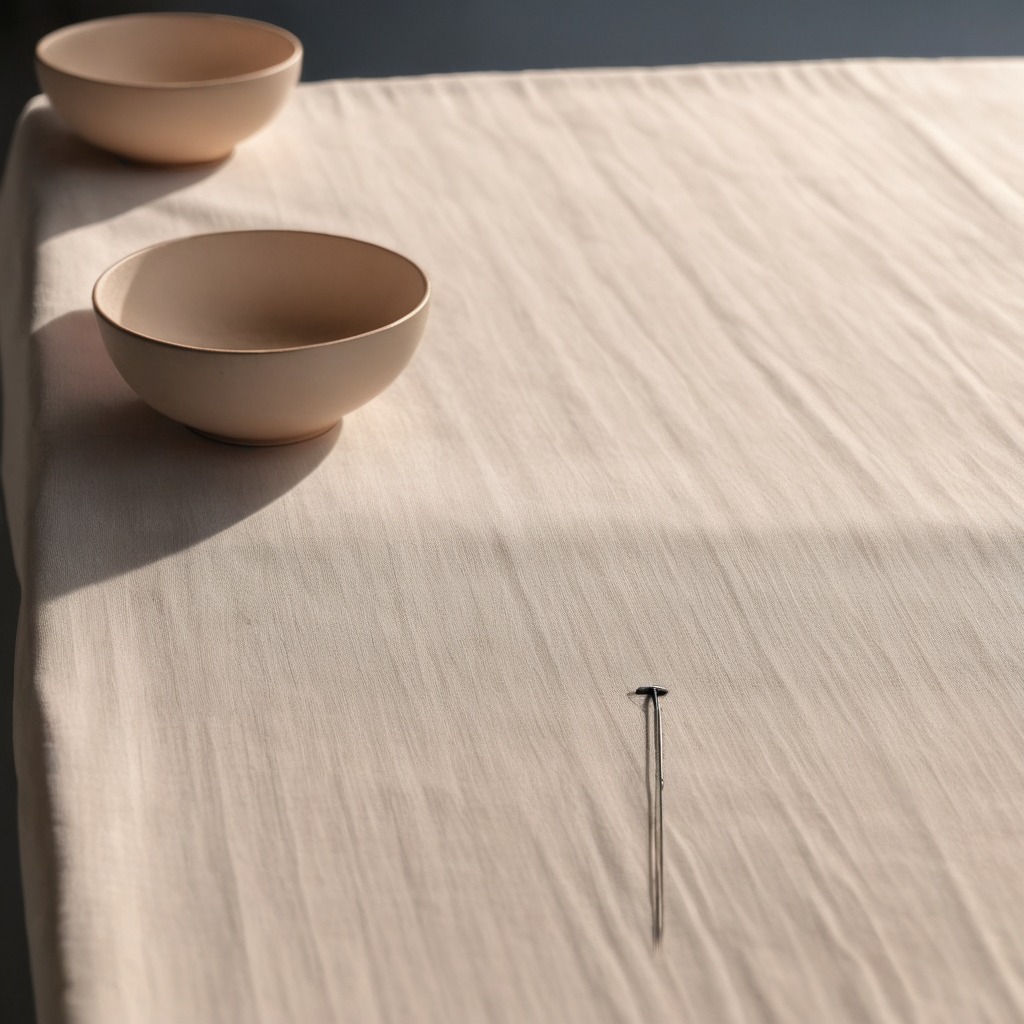
An iron nail is lying on a wooden table in an outdoor workshop during daytime bright natural light soft shadows worn but beneath the cloth.